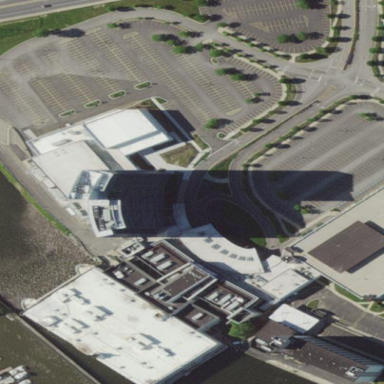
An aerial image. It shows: Casino.